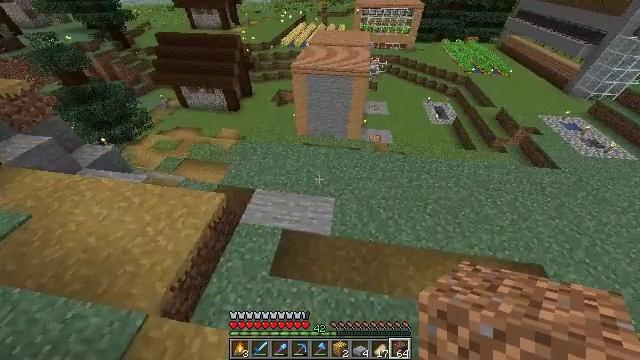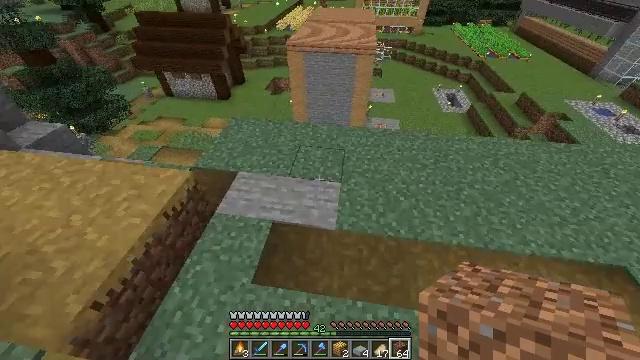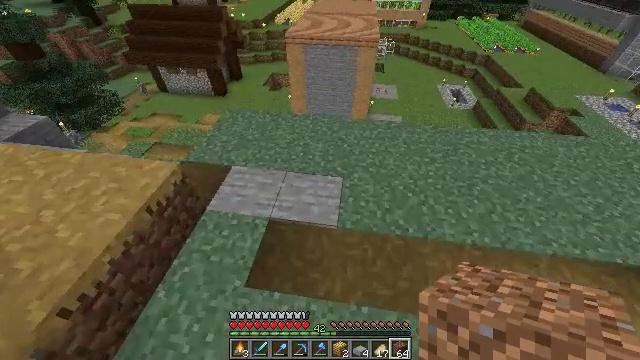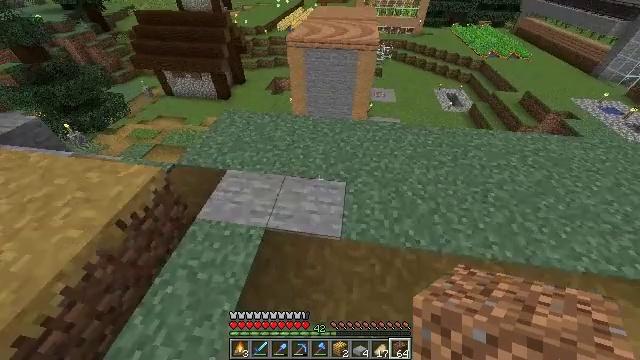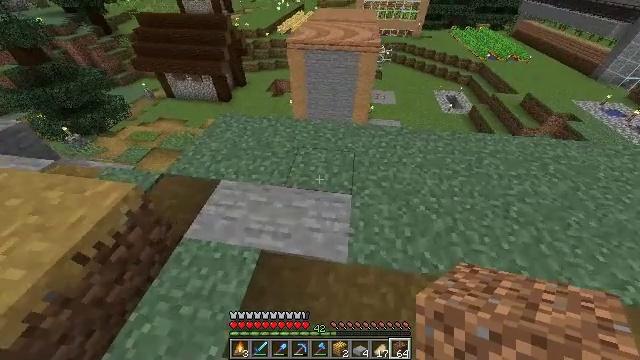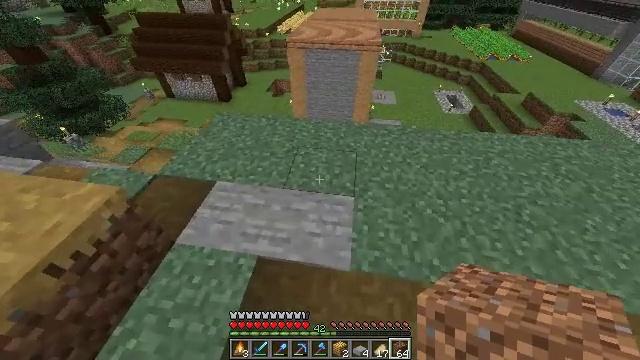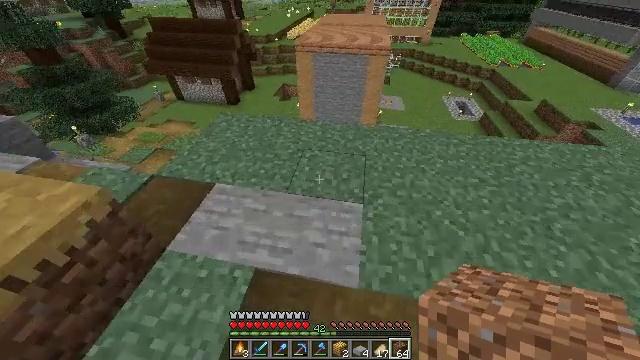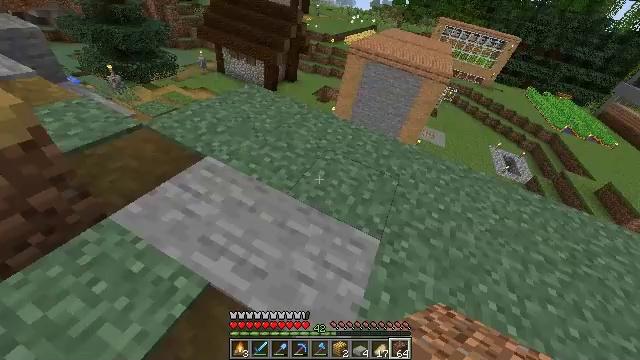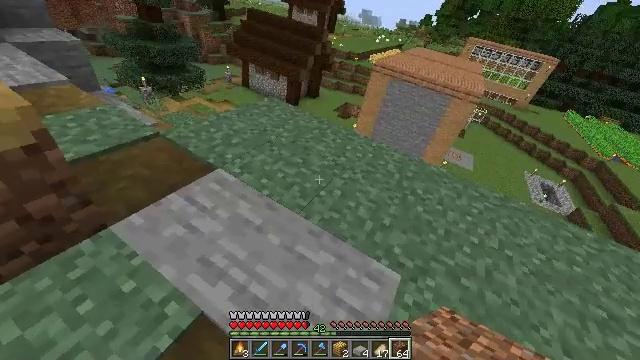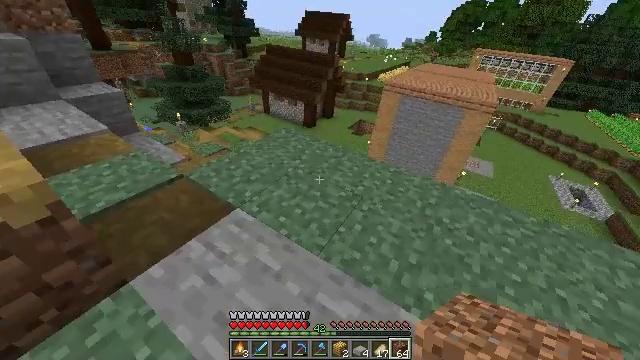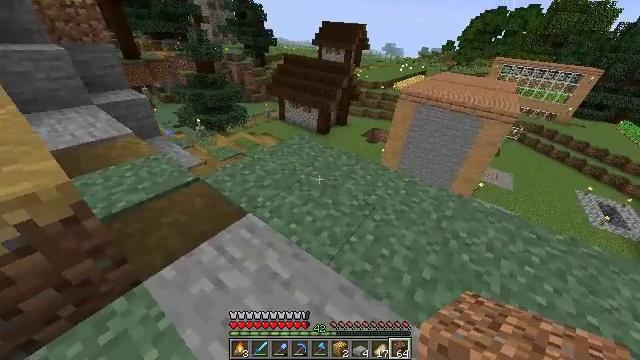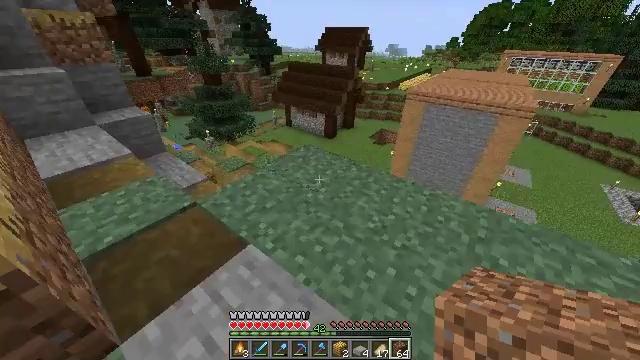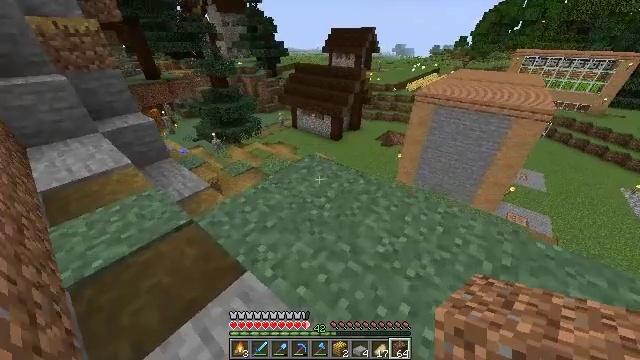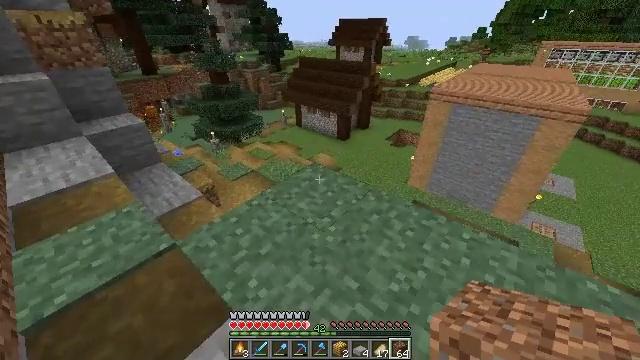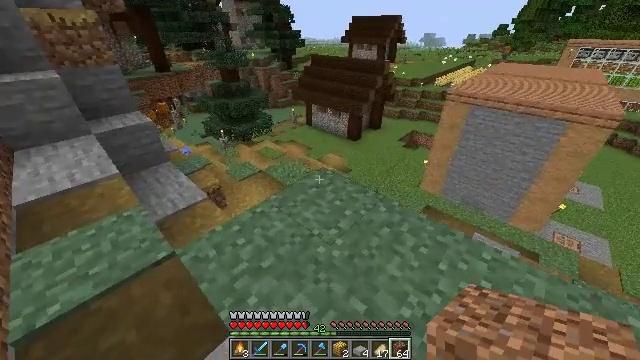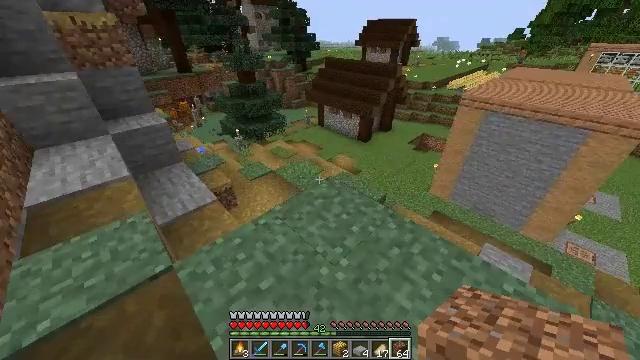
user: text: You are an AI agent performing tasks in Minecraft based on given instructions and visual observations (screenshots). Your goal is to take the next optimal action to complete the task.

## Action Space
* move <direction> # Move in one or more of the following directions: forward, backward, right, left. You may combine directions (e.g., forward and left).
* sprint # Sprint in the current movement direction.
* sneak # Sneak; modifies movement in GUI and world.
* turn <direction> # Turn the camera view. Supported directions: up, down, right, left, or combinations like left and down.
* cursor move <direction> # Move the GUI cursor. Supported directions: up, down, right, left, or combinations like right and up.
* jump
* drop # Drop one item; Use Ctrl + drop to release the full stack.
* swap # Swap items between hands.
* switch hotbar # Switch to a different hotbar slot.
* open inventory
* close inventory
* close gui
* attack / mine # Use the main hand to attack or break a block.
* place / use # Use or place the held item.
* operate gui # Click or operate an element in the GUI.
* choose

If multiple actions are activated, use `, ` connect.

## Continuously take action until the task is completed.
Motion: motion action
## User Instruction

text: Remove some dried kelp from the inventory.
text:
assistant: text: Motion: move forward
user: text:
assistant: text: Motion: move forward, sprint
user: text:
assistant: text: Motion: move forward, sprint
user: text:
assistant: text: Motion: move forward, sprint
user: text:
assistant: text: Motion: move forward, sprint
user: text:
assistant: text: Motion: move forward, turn left and up
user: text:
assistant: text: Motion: move forward, turn left and up
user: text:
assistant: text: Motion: move forward, sprint, turn left and up
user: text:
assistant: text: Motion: move forward, sprint, turn left and up
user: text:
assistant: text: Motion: move forward, sprint, turn left and up
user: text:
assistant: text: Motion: move forward, sprint, turn left
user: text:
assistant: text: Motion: move forward, turn left
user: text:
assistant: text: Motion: move forward, turn left
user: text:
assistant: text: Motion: move forward, sprint, turn left
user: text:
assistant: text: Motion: move forward, sprint, turn left
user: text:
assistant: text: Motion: move forward, sprint, turn left and down
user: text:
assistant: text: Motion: move forward, sprint, turn left and down
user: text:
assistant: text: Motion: move forward, turn left and down
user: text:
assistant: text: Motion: move forward, turn left and down
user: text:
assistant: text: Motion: move forward, turn left and down
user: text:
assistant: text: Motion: move forward, sprint
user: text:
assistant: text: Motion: move forward, sprint
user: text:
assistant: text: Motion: move forward, sprint
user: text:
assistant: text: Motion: move forward, sprint
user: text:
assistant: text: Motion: move forward, sprint
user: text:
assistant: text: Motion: move forward
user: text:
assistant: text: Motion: move forward
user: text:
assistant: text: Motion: move forward, turn right
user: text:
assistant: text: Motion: move forward, turn right and down
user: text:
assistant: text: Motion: move forward, sprint, turn right and down